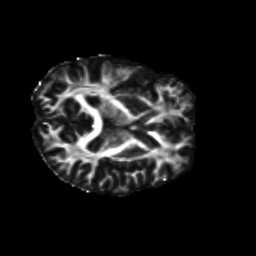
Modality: FA
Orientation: axial
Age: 31
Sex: male
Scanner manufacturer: siemens
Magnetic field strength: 3 T
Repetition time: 8.6 s
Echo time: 0.095 s